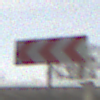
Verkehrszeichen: RichtungstafelnInKurvenGrossRechts
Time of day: MorningAfternoon
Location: Roofed (Suburban)
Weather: PartlyCloudy
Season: Winter
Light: Natural